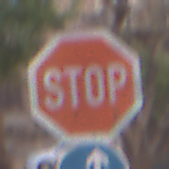
Verkehrszeichen: Stop
Zusatzzeichen unten: VorgeschriebeneFahrtrichtungGeradeausOderLinks
Umgebung: Outdoor, Urban
Tageszeit: MorningAfternoon
Wetter: PartlyCloudy
Licht: Natural
Jahreszeit: NotSpecified
Kontrast: LowContrast